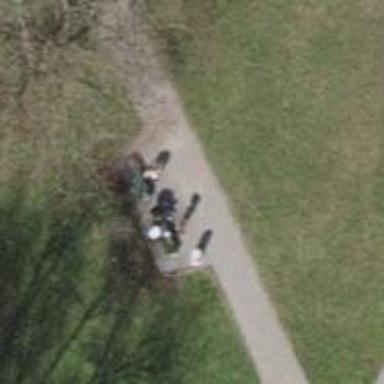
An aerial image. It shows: Bench for seating.